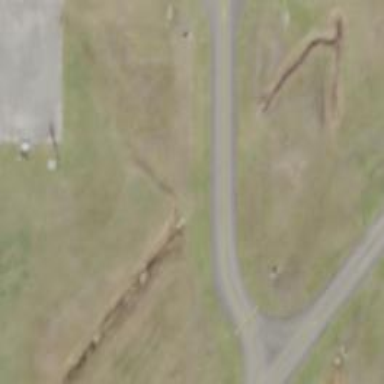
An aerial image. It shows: Image of taxiway at airport.